Question: I ran into <URL> earlier today:
> I ran into Joe and Jill and then we went shopping
[TOP [S [S [NP [PRP I]] [VP [VBD ran] [PP [IN into] [NP [NNP Joe] [CC and] [NNP Jill]]]]] [CC and] [S [ADVP [RB
then]] [NP [PRP we]] [VP [VBD went] [NP [NN shopping]]]]]]
I was about to suggest simply parsing the expected output (as it looks like an s-expression) into an object (in our case a tree) and then using simple LINQ methods to process it. However, to my surprise, I was unable to find a C# s-expression parser.
The only thing I could think of is using Clojure to parse it since it compiles to the clr, I'm not sure it's a good solution though.
By the way, I don't mind the answer to output of type 'dynamic'. Only answers I've found here were for deserializing into a specific schema.
To sum up my question:
(serialization would be nice for future readers of this question)
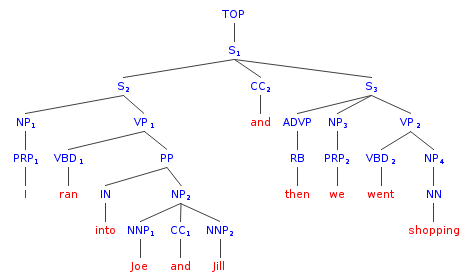
Answer: It looks like you need a data-structure of the form:
'''
public class SNode
{
public String Name { get; set; }
private readonly List<SNode> _Nodes = new List<SNode>();
public ICollection<SNode> Nodes { get { return _Nodes; } }
}
'''
A serializer of the form
'''
public String Serialize(SNode root)
{
var sb = new StringBuilder();
Serialize(root, sb);
return sb.ToString();
}
private void Serialize(SNode node, StringBuilder sb)
{
sb.Append('(');
sb.Append(node.Name);
foreach (var item in node.Nodes)
Serialize(item, sb);
sb.Append(" )");
}
'''
And a de-serializer of the form:
'''
public SNode Deserialize(String st)
{
if (String.IsNullOrWhiteSpace(st))
return null;
var node = new SNode();
var nodesPos = String.IndexOf('(');
var endPos = String.LastIndexOf(')');
var childrenString = st.SubString(nodesPos, endPos - nodesPos);
node.Name = st.SubString(1, (nodesPos >= 0 ? nodePos : endPos)).TrimEnd();
var childStrings = new List<string>();
int brackets = 0;
int startPos = nodesPos;
for (int pos = nodesPos; pos++; pos < endPos)
{
if (st[pos] == '(')
brackets++;
else if (st[pos] == ')')
{
brackets--;
if (brackets == 0)
{
childStrings.Add(st.SubString(startPos, pos - startPos + 1));
startPos = pos + 1;
}
}
}
foreach (var child in childStrings)
{
var childNode = Deserialize(this, child);
if (childNode != null)
node.Nodes.Add(childNode);
}
return node;
}
'''
If haven't tested or even compiled this code, however, this is more or less how it could work.